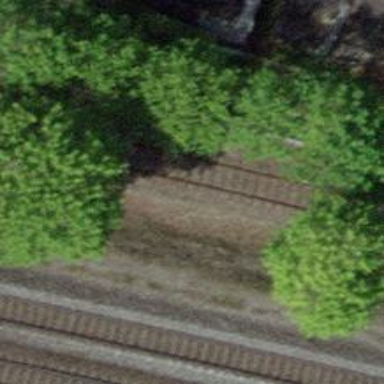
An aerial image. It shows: Disused railway with embankment.